Interaction volume radius: 10 \u00c5
Interaction volume height: 20 \u00c5
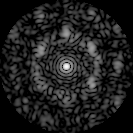
Disorder parameter: 0.6576